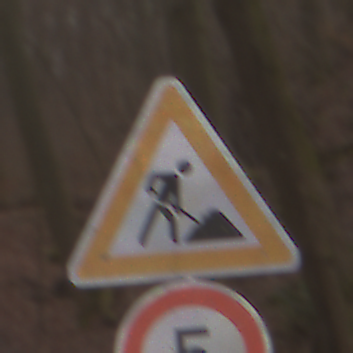
Verkehrszeichen: Arbeitsstelle
Zusatzzeichen unten: Geschwindigkeit5
Umgebung: Outdoor, Nature
Tageszeit: Midday
Wetter: Overcast
Licht: Natural
Jahreszeit: Autumn
Kontrast: LowContrast